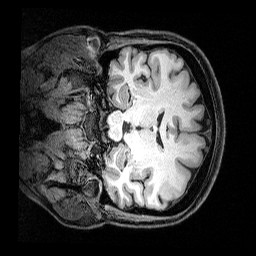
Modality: T1w
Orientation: coronal
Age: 62
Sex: female
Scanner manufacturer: siemens
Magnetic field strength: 3 T
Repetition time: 2.5 s
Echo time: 0.00369 s